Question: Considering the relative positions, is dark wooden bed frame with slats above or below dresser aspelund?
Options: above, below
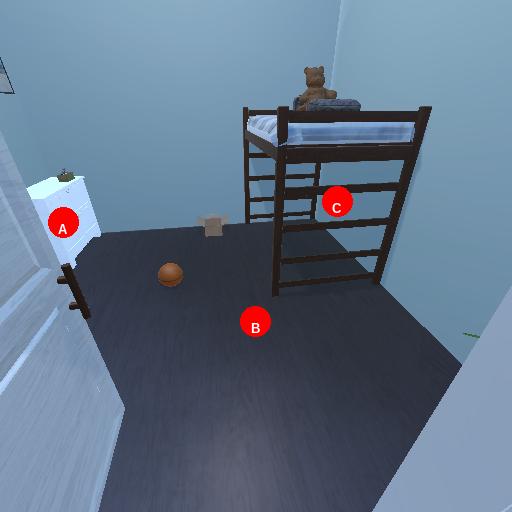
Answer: above